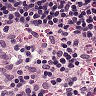
Metastatic tissue present: no